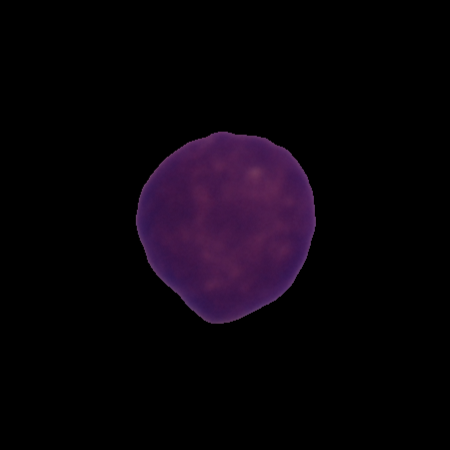
Label: healthy